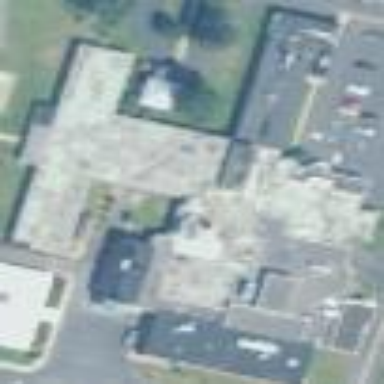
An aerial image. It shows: Hospital building.